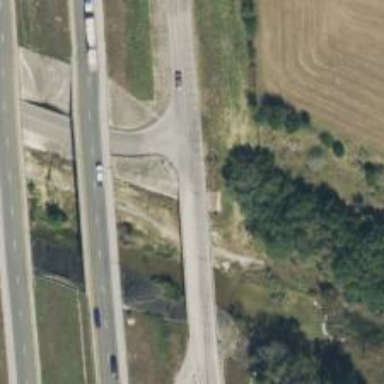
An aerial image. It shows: Tertiary road with asphalt surface passing over bridge with frontage road.